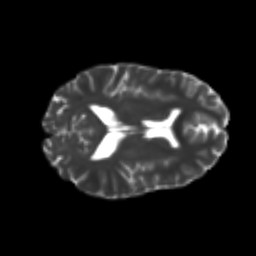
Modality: T2w
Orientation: axial
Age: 22
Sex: female
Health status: healthy
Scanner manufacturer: philips
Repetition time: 7.385 s
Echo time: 0.08599 s